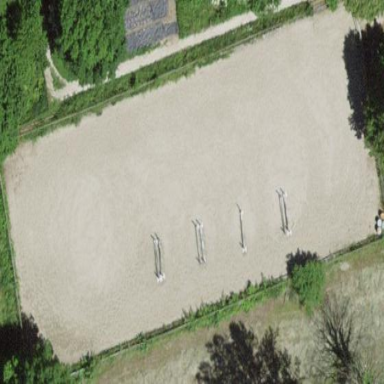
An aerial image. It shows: Equestrian pitch for leisure land use.